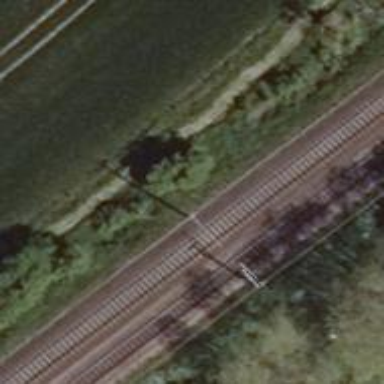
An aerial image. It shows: Railway milestone with catenary mast.